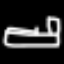
Label: bed